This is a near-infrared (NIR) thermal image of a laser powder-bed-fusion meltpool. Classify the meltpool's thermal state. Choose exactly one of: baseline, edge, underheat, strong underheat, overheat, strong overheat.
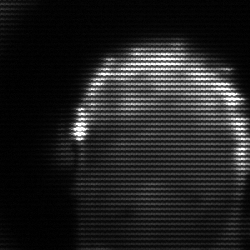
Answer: baseline